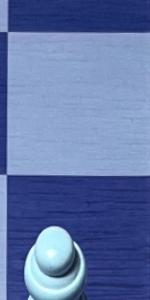
Label: Empty